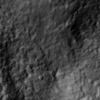
Label: not_dusty